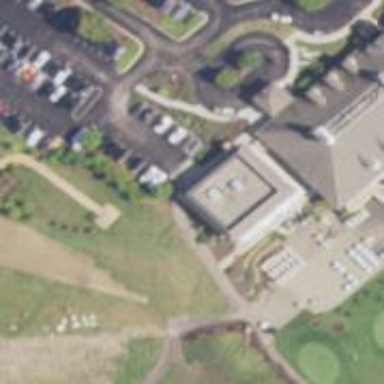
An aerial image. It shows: Path used for both walking and golf.